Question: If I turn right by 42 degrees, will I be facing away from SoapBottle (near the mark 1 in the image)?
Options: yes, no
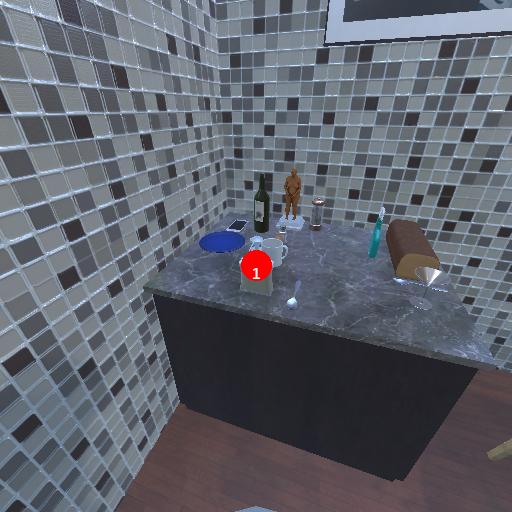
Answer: yes